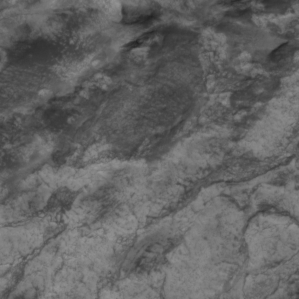
Label: non_frost